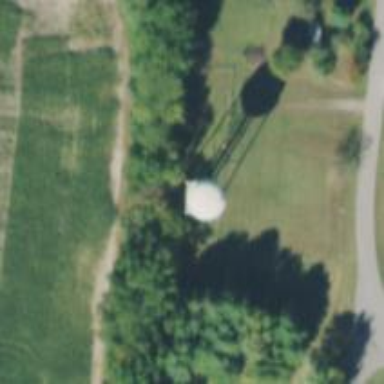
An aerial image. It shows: Water tower that is man-made.